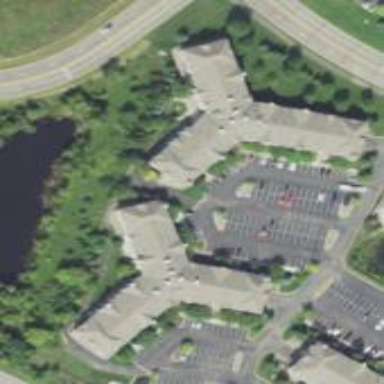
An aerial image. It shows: Hipped-roof building with apartments.